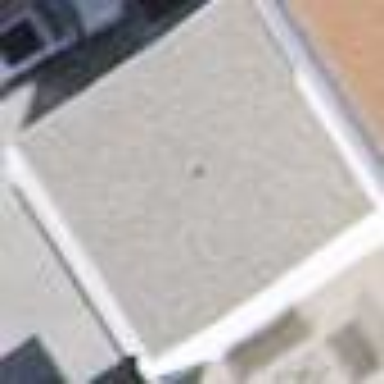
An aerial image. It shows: Garage building.